Question: I'm trying to get the corners of this rectangle:
.
I tried using 'cv2.cornerHarris(rectangle, 2, 3, 0.04)', but the left edges are not showed due to image brightness, I guess. So I tried applying a threshold before using cornerHarris, but the image produced showed a lot of vertices along the edges, not being possible to filter the corners.
I know that I need to filter it before using cornerHarris, but I don't know how. Could someone help me with this problem?
Ps. I've already tried to use blur, but it also doesn't work.
'''
import cv2
import numpy as np
import matplotlib.pyplot as plt
rectangle = cv2.imread('rectangle.png', cv2.IMREAD_GRAYSCALE)
rectangle = np.where(rectangle > np.mean(rectangle), 255, 0).astype(np.uint8)
dst_rectangle = cv2.cornerHarris(rectangle, 2, 3, 0.04)
dst_rectangle = cv2.dilate(dst_rectangle, None)
mask = np.where(dst_rectangle > 0.01*np.max(dst_rectangle), 255, 0).astype(np.uint8)
points = np.nonzero(mask)
plt.imshow(dst_rectangle, cmap='gray')
plt.plot(points[1], points[0], 'or')
plt.show()
'''
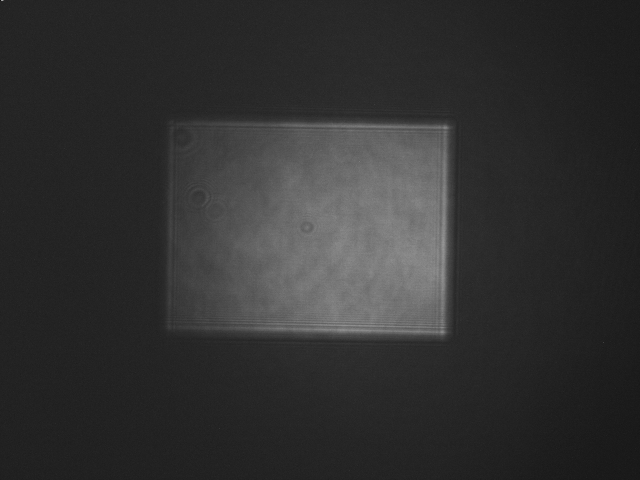
Answer: I would approach it differently by getting the corners of the rotated bounding box of the contour after adaptive thresholding. Here is my code in Python/OpenCV.
Input:
<URL>
'''
import cv2
import numpy as np
# read image
img = cv2.imread("rectangle.png")
# convert img to grayscale
gray = cv2.cvtColor(img, cv2.COLOR_BGR2GRAY)
gray = 255-gray
# do adaptive threshold on gray image
thresh = cv2.adaptiveThreshold(gray, 255, cv2.ADAPTIVE_THRESH_MEAN_C, cv2.THRESH_BINARY, 17, 1)
thresh = 255-thresh
# apply morphology
kernel = np.ones((3,3), np.uint8)
morph = cv2.morphologyEx(thresh, cv2.MORPH_OPEN, kernel)
morph = cv2.morphologyEx(morph, cv2.MORPH_CLOSE, kernel)
# separate horizontal and vertical lines to filter out spots outside the rectangle
kernel = np.ones((7,3), np.uint8)
vert = cv2.morphologyEx(morph, cv2.MORPH_OPEN, kernel)
kernel = np.ones((3,7), np.uint8)
horiz = cv2.morphologyEx(morph, cv2.MORPH_OPEN, kernel)
# combine
rect = cv2.add(horiz,vert)
# thin
kernel = np.ones((3,3), np.uint8)
rect = cv2.morphologyEx(rect, cv2.MORPH_ERODE, kernel)
# get largest contour
contours = cv2.findContours(rect, cv2.RETR_EXTERNAL, cv2.CHAIN_APPROX_SIMPLE)
contours = contours[0] if len(contours) == 2 else contours[1]
for c in contours:
area_thresh = 0
area = cv2.contourArea(c)
if area > area_thresh:
area = area_thresh
big_contour = c
# get rotated rectangle from contour
rot_rect = cv2.minAreaRect(big_contour)
box = cv2.boxPoints(rot_rect)
box = np.int0(box)
print(box)
# draw rotated rectangle on copy of img
rot_bbox = img.copy()
cv2.drawContours(rot_bbox,[box],0,(0,0,255),2)
# write img with red rotated bounding box to disk
cv2.imwrite("rectangle_thresh.png", thresh)
cv2.imwrite("rectangle_outline.png", rect)
cv2.imwrite("rectangle_bounds.png", rot_bbox)
# display it
cv2.imshow("IMAGE", img)
cv2.imshow("THRESHOLD", thresh)
cv2.imshow("MORPH", morph)
cv2.imshow("VERT", vert)
cv2.imshow("HORIZ", horiz)
cv2.imshow("RECT", rect)
cv2.imshow("BBOX", rot_bbox)
cv2.waitKey(0)
'''
Thresholded Image:
<URL>
Rectangle Region Extracted:
<URL>
Rotated Bounding Box on Image:
<URL>
Rotated Bounding Box Corners:
'''
[[446 335]
[163 328]
[168 117]
[451 124]]
'''
Here is a slightly shorter version of the code, which is achievable by adding some gaussian blurring before thresholding.
'''
import cv2
import numpy as np
# read image
img = cv2.imread("rectangle.png")
# convert img to grayscale
gray = cv2.cvtColor(img, cv2.COLOR_BGR2GRAY)
gray = 255-gray
# blur image
blur = cv2.GaussianBlur(gray, (3,3), 0)
# do adaptive threshold on gray image
thresh = cv2.adaptiveThreshold(blur, 255, cv2.ADAPTIVE_THRESH_MEAN_C, cv2.THRESH_BINARY, 75, 2)
thresh = 255-thresh
# apply morphology
kernel = np.ones((5,5), np.uint8)
rect = cv2.morphologyEx(thresh, cv2.MORPH_OPEN, kernel)
rect = cv2.morphologyEx(rect, cv2.MORPH_CLOSE, kernel)
# thin
kernel = np.ones((5,5), np.uint8)
rect = cv2.morphologyEx(rect, cv2.MORPH_ERODE, kernel)
# get largest contour
contours = cv2.findContours(rect, cv2.RETR_EXTERNAL, cv2.CHAIN_APPROX_SIMPLE)
contours = contours[0] if len(contours) == 2 else contours[1]
for c in contours:
area_thresh = 0
area = cv2.contourArea(c)
if area > area_thresh:
area = area_thresh
big_contour = c
# get rotated rectangle from contour
rot_rect = cv2.minAreaRect(big_contour)
box = cv2.boxPoints(rot_rect)
box = np.int0(box)
for p in box:
pt = (p[0],p[1])
print(pt)
# draw rotated rectangle on copy of img
rot_bbox = img.copy()
cv2.drawContours(rot_bbox,[box],0,(0,0,255),2)
# write img with red rotated bounding box to disk
cv2.imwrite("rectangle_thresh.png", thresh)
cv2.imwrite("rectangle_outline.png", rect)
cv2.imwrite("rectangle_bounds.png", rot_bbox)
# display it
cv2.imshow("IMAGE", img)
cv2.imshow("THRESHOLD", thresh)
cv2.imshow("RECT", rect)
cv2.imshow("BBOX", rot_bbox)
cv2.waitKey(0)
'''
Thresholded Image:
<URL>
Rectangle Region Extracted:
<URL>
Rotated Bounding Box on Image:
<URL>
Rotated Bounding Box Corners:
'''
(444, 335)
(167, 330)
(170, 120)
(448, 125)
'''